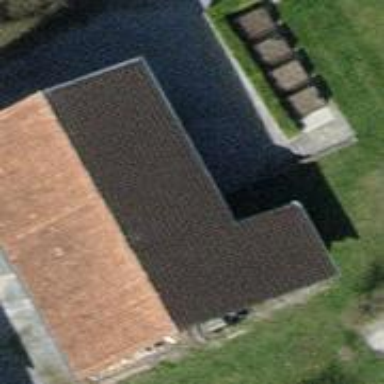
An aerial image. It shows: Shed.